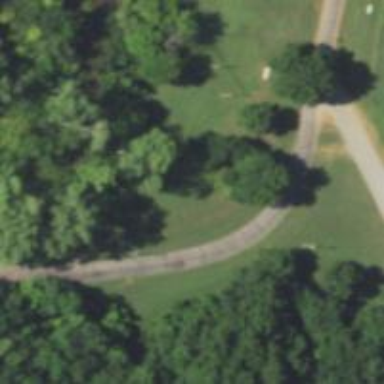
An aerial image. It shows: Disc golf hole.